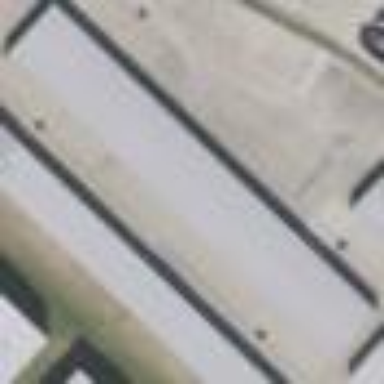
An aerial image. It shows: Shed.